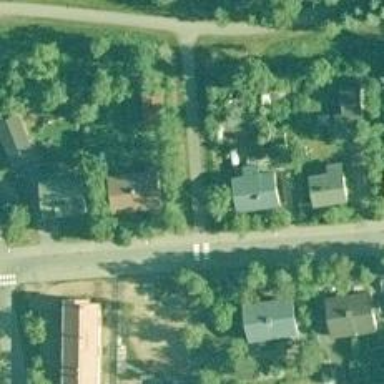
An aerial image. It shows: Asphalt cycleway.